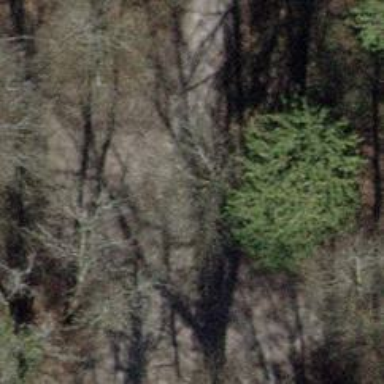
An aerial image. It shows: Brown bench.